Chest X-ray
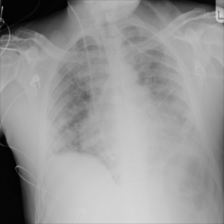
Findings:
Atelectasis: negative
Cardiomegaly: negative
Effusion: negative
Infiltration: negative
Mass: negative
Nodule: negative
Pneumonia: negative
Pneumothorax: negative
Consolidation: negative
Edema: negative
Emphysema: negative
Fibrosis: negative
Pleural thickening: negative
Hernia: negative